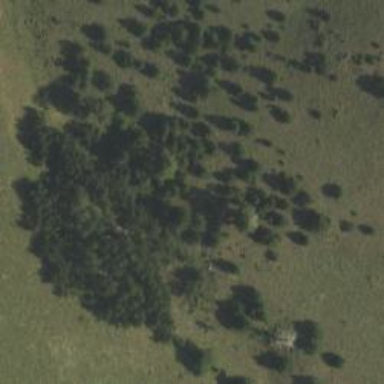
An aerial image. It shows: Woodland with evergreen needle-leaved trees.